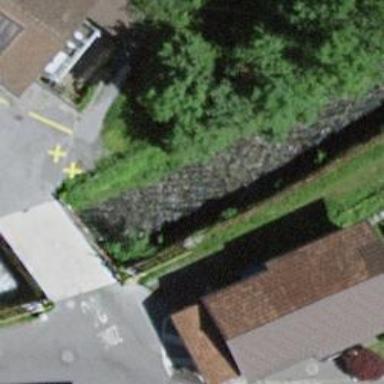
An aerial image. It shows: Retaining wall.